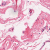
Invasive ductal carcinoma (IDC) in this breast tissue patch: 0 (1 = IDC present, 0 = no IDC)